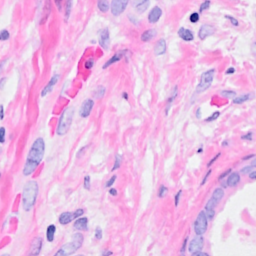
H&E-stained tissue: Breast